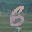
Label: 6